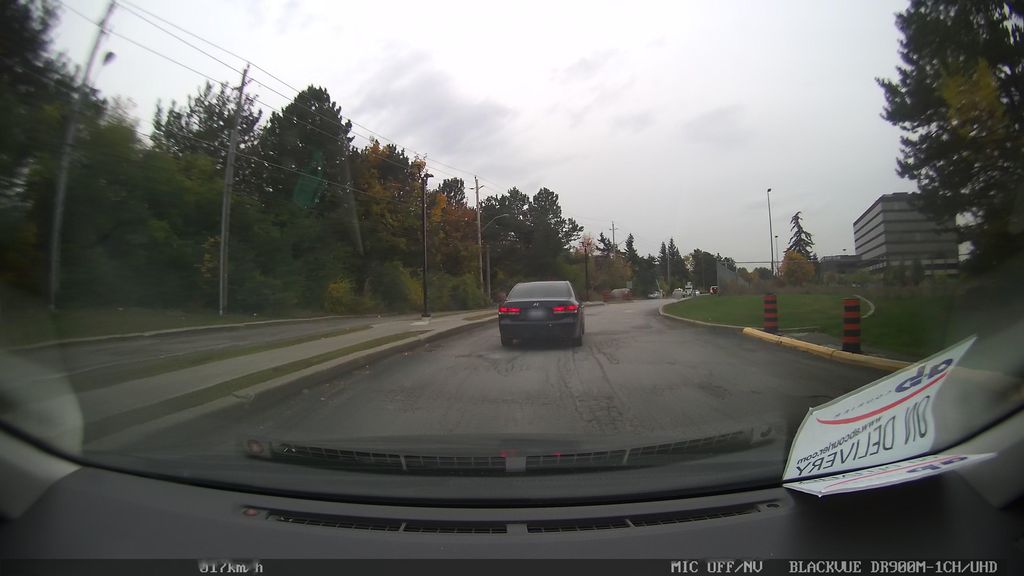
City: toronto